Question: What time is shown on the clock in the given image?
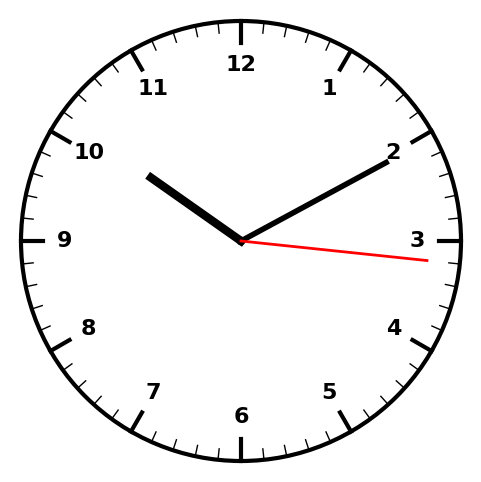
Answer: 10:10:16